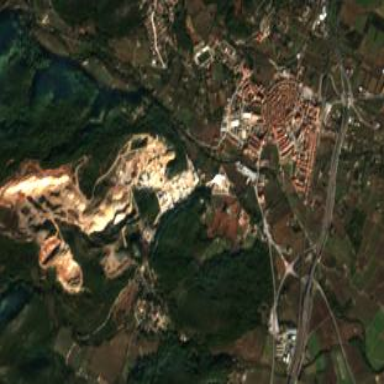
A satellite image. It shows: Quarry area.